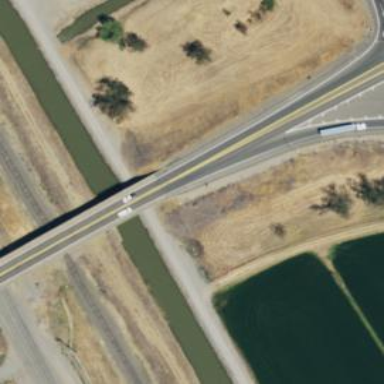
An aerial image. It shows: Asphalt road classified as trunk highway.